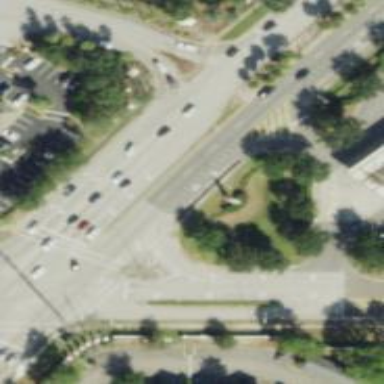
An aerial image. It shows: Uncontrolled road crossing.